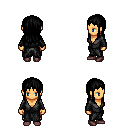
a pixel art fantasy rpg character, female body template, human, tanned skin, gray robe, gold greaves, black unkempt hairstyle, maroon shoes, four views (front, back, left, right), 2x2 character sprite sheet, small pixel art, hard edges, no anti-aliasing